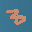
Label: 3